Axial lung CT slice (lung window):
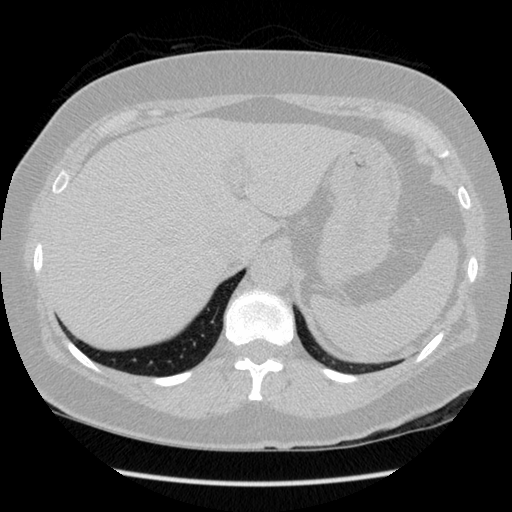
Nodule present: no